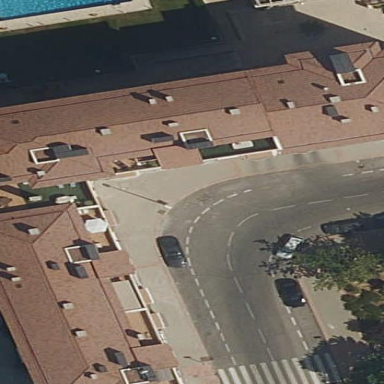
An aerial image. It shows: Residential building.